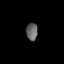
Tissue: lung
Cell type: Epithelial cells
Senescence score: 0.1935
Nuclear area (px): 197
Mean DAPI intensity: 99.223